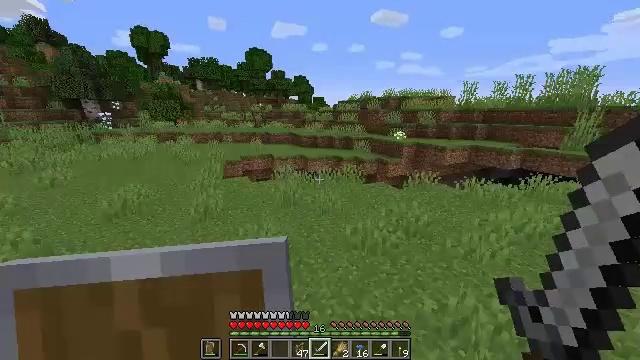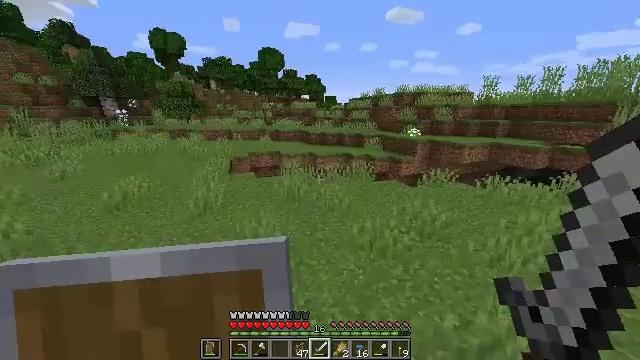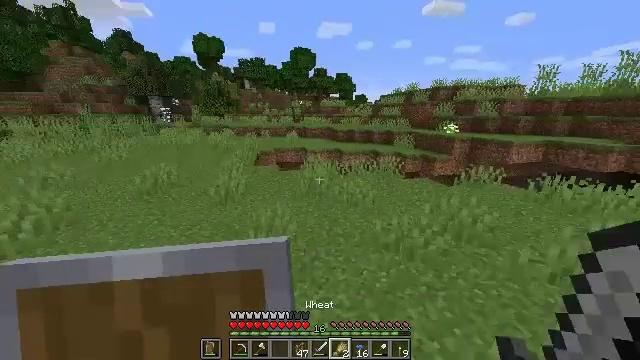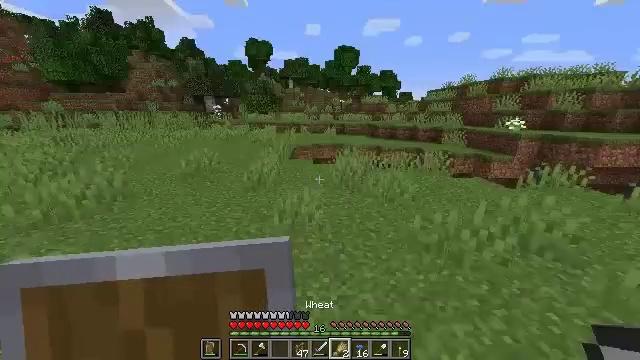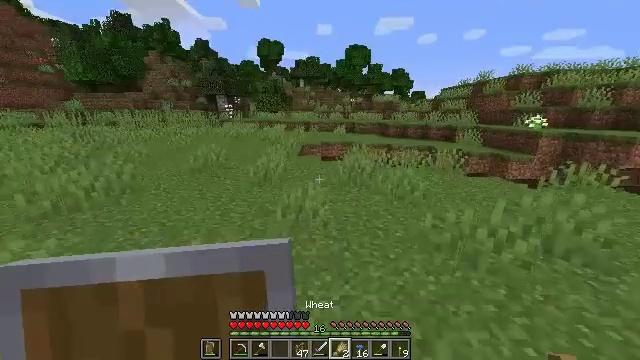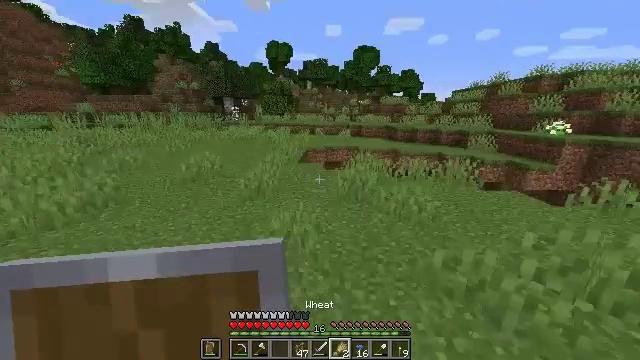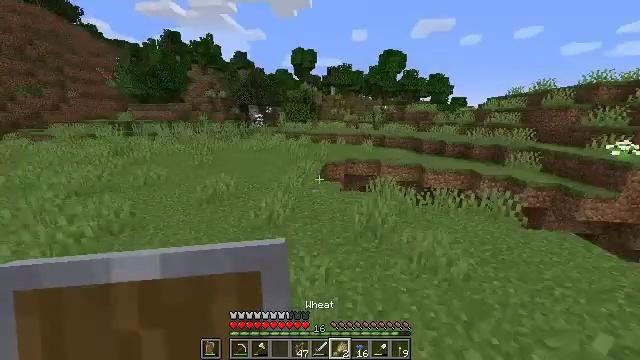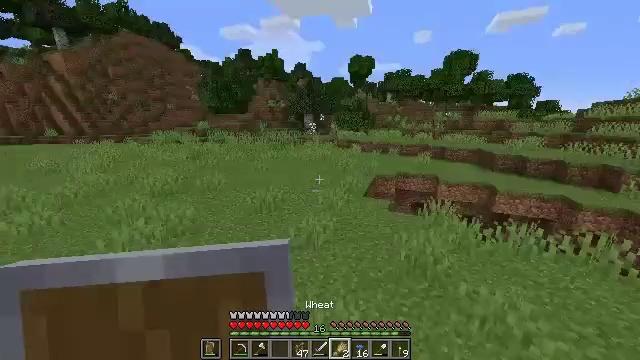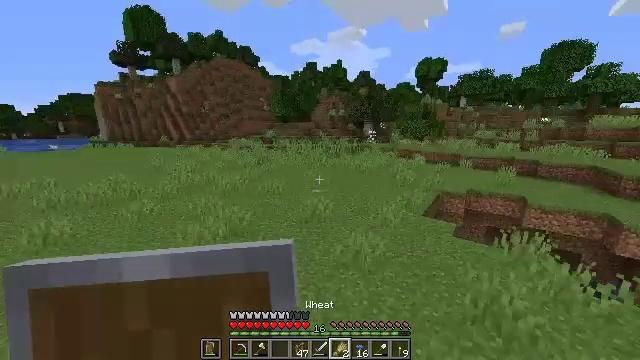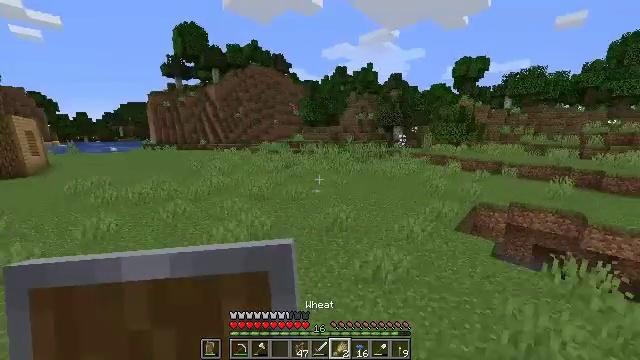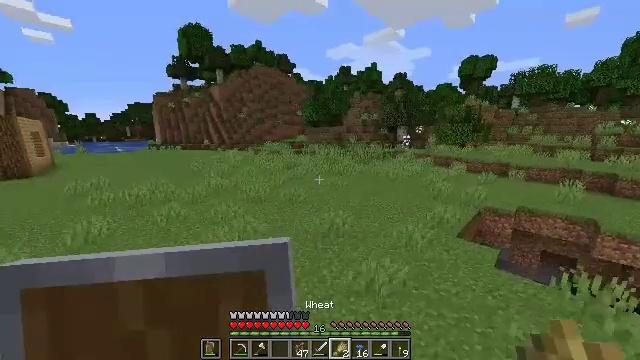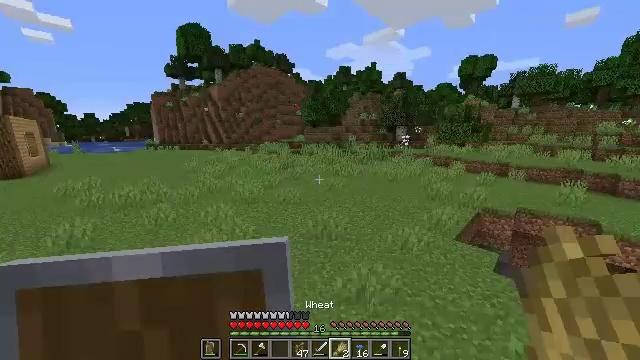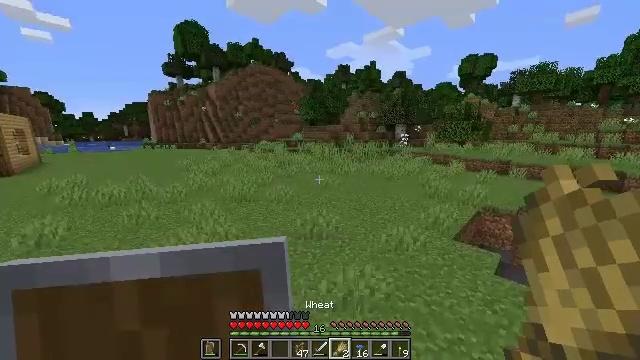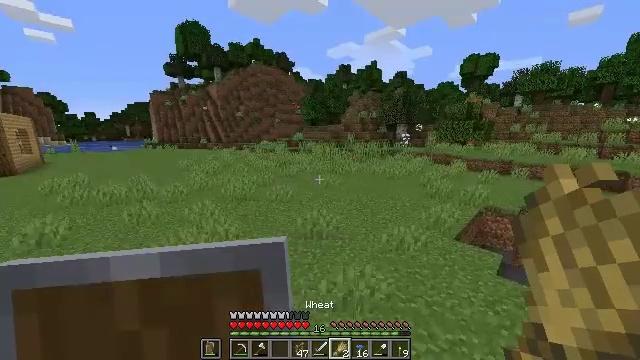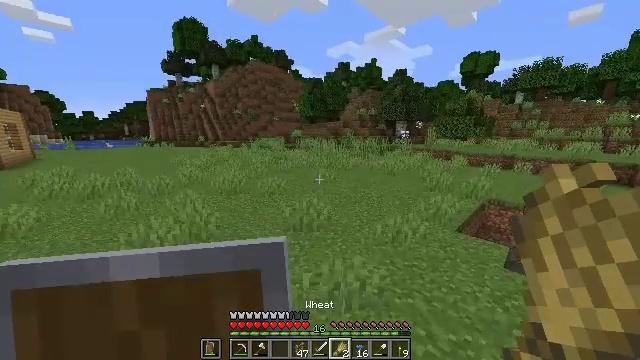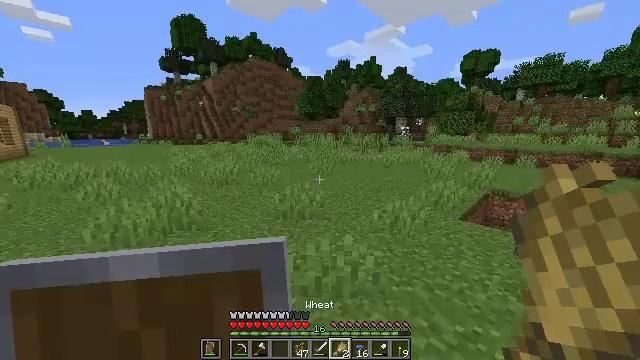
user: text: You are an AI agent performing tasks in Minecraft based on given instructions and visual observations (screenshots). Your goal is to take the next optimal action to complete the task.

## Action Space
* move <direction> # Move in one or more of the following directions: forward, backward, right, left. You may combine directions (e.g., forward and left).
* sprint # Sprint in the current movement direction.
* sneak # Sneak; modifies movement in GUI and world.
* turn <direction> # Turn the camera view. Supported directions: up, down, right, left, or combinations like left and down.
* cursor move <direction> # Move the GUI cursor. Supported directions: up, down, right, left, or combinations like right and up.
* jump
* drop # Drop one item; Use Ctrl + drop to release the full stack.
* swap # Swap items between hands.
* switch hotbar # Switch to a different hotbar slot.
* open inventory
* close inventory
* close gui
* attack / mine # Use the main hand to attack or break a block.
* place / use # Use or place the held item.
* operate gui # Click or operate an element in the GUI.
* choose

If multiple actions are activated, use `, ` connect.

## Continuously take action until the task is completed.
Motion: motion action
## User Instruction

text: Use two iron ingots and two sticks to craft an iron hoe.
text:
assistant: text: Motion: move forward, turn left, jump
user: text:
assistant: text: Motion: move forward, turn left, jump
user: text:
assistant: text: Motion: move forward, turn left, jump
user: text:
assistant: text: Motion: move forward, turn left, jump
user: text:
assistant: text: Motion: move forward, turn left, jump
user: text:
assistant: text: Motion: move forward, turn left, jump
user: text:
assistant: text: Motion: move forward, turn left and up, jump
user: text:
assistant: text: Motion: move forward, turn left and up, jump
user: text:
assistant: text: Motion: move forward, turn left, jump
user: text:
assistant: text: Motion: move forward, turn left, jump
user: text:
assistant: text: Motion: move forward, jump
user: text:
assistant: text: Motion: move forward, jump
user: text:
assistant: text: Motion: move forward, jump
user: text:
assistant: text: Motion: move forward, jump
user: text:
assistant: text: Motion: move forward, jump
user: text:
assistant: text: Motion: move forward, jump
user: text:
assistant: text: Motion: move forward, jump
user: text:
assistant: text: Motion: move forward, jump
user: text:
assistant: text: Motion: move forward, jump
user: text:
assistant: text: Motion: move forward, jump
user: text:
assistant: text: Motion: move forward, jump
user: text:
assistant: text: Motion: move forward, jump
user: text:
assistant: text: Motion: move forward, jump
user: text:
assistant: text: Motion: move forward, jump
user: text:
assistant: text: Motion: move forward, jump
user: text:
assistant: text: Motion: move forward, jump
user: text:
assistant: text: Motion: move forward, jump
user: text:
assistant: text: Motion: move forward, jump
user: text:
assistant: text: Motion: move forward, jump
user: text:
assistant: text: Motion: move forward, jump